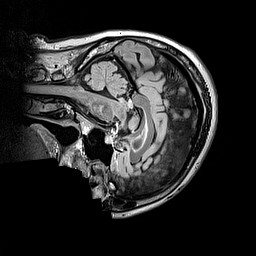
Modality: FLAIR
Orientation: sagittal
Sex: female
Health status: ill
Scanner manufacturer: siemens
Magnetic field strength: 3 T
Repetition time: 5 s
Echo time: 0.388 s